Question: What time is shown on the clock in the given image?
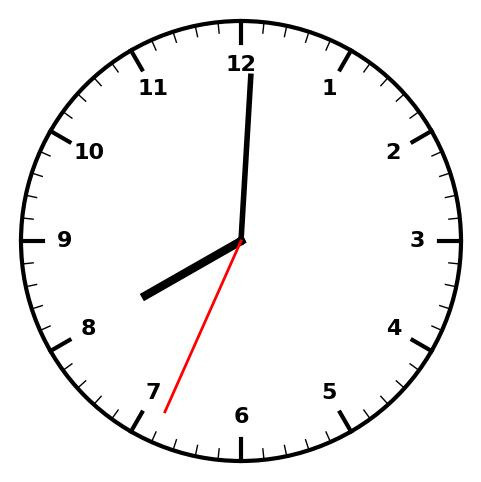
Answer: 08:00:34